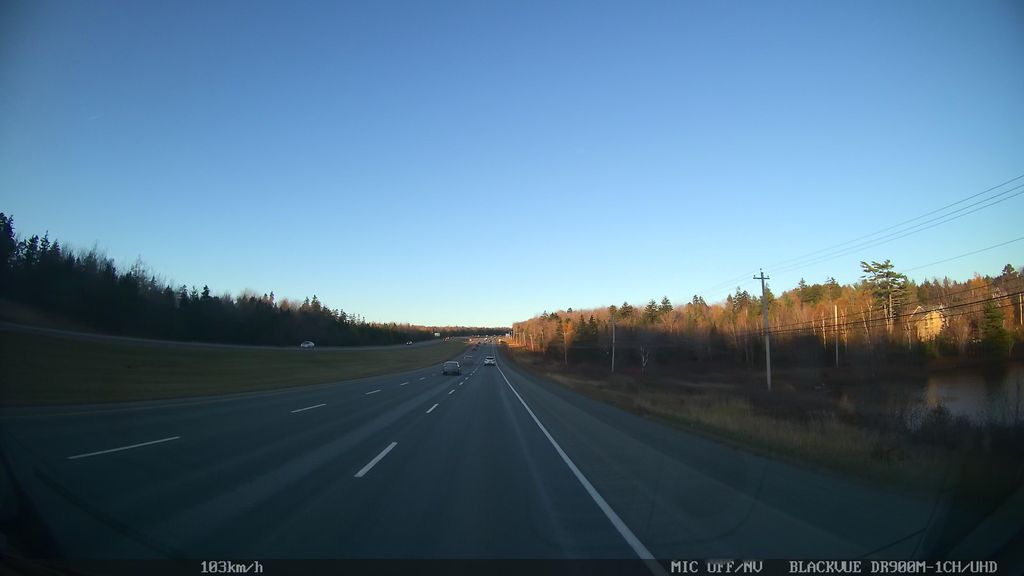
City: halifax